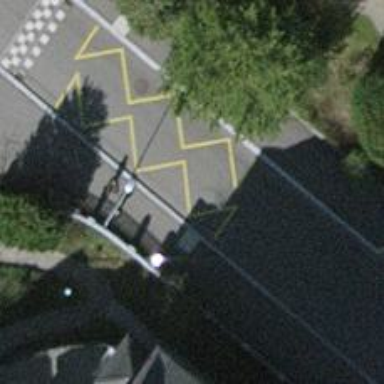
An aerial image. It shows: Bus stop equipped with public transport stop position.